Question: I am trying to develop a full functional Gridview in MVC, data is showing in gridview but I want to edit one row on the same page ie the row should become textboxes when I click edit hyperlink.
here is my html code
'''
<table>
<tr>
<th>
@Html.Label("ID")
</th>
<th>
@Html.Label("Name")
</th>
<th>
@Html.Label("Description")
</th>
<th>
@Html.Label("Date")
</th>
<th></th>
</tr>
@foreach (var item in Model) {
<tr>
<td>
<input type="text" class="edit-input" />
@Html.DisplayFor(modelItem => item.Holiday_Id)
</td>
<td>
<input type="text" class="edit-input" />
@Html.DisplayFor(modelItem => item.Holiday_Name)
</td>
<td>
<input type="text" class="edit-input" />
@Html.DisplayFor(modelItem => item.Holiday_Description)
</td>
<td>
<input type="text" class="edit-input" />
@Html.DisplayFor(modelItem => item.Holiday_date)
</td>
<td>
<a class="edit" href="#">Edit</a> |
@* @Html.ActionLink("Details", "Details", new { /* id=item.PrimaryKey */ }) |*@
@Html.ActionLink("Delete", "Delete", new { /* id=item.PrimaryKey */ })
</td>
</tr>
}
</table>
'''
my jQuery
'''
@section Scripts{
<script type="text/javascript">
$(document).ready(function() {
$('a.edit').click(function () {
var dad = $(this).parent().parent();
dad.find('label').hide();
dad.find('input[type="text"]').show().focus();
});
$('input[type=text]').focusout(function() {
var dad = $(this).parent();
$(this).hide();
dad.find('label').show();
});
});
</script>
}
'''
and my css for textboxes
'''
.edit-input {
display:none;
}
'''
but when I execute the screen i like this
I am new to mvc and I don't have much knowledge about it,
what should I change in jQuery to fix it?
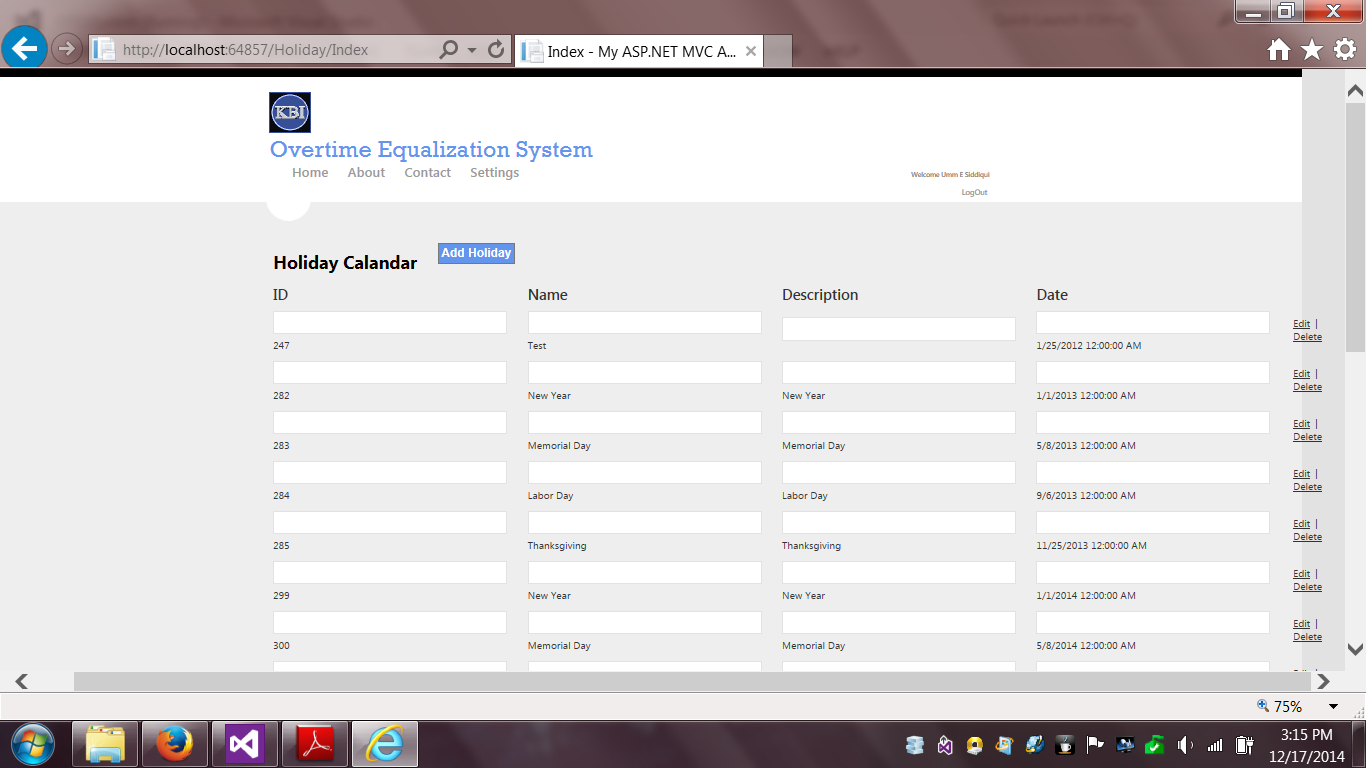
Answer: Check the html generated by '@Html.DisplayFor()'. Unless you have created a custom 'DiplayTemplate' it wont wrap the display text in a '<label>' tag which is what you script is trying to hide by using 'dad.find('label').hide();'.
Instead, wrap the display text in a container
'''
<td>
<input type="text" class="edit-input" />
<div class="displaytext">
@Html.DisplayFor(modelItem => item.Holiday_Id)
</div>
</td>
'''
and adjust you script to
'''
....
$('a.edit').click(function () {
var dad = $(this).parent().parent();
dad.find('.displaytext').hide(); // change this
dad.find('input[type="text"]').show().first().focus();
});
$('input[type=text]').focusout(function() {
var dad = $(this).parent();
$(this).hide();
dad.find('.displaytext').show(); // and this
});
'''
Note you will probably also want to copy the contents of the display text to the input when you make it visible.